Aerial crown-view tile of a tropical tree (Barro Colorado Island, Panama), acquired 20241216:
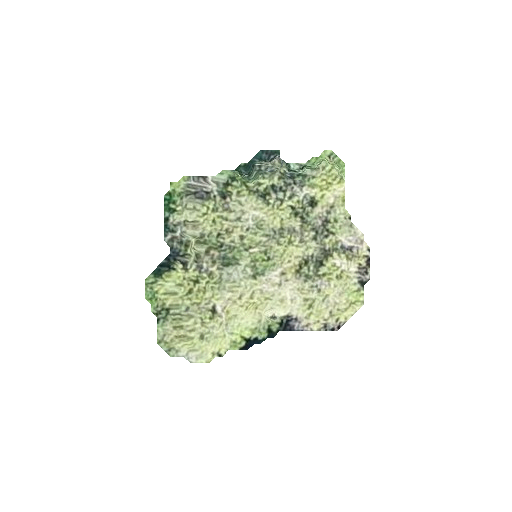
Species: Cordia bicolor
GBIF accepted scientific name: Cordia bicolor
Crown area: 50.141 m²